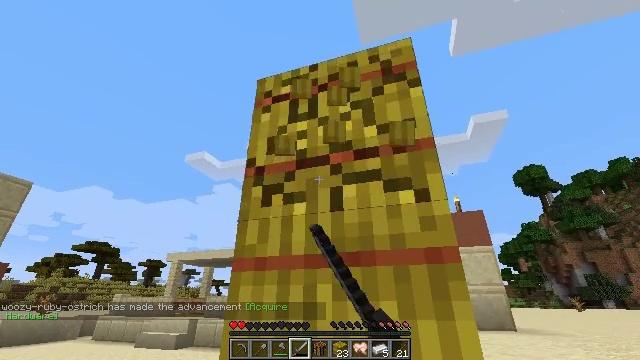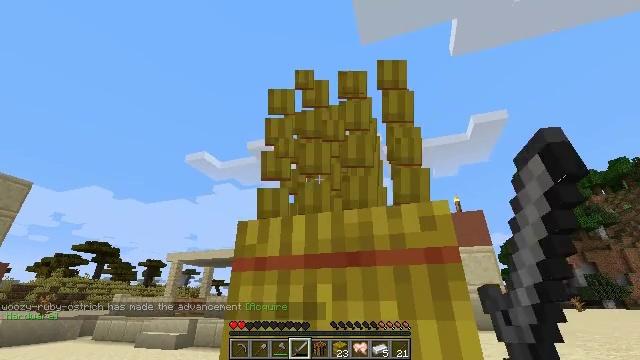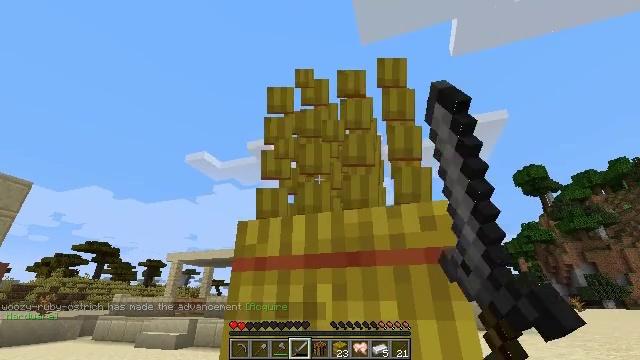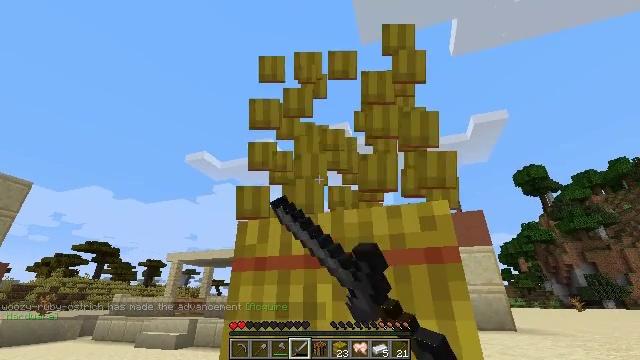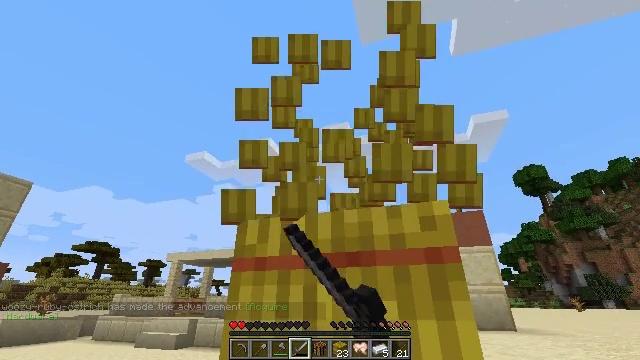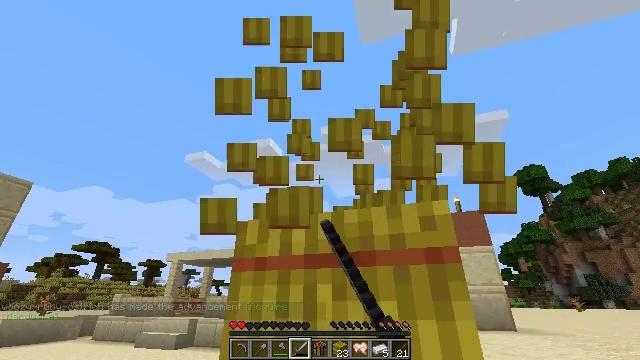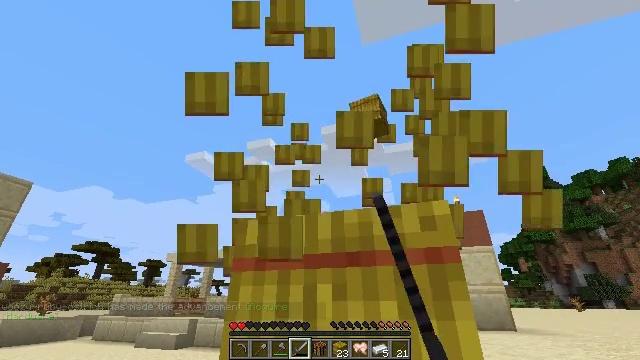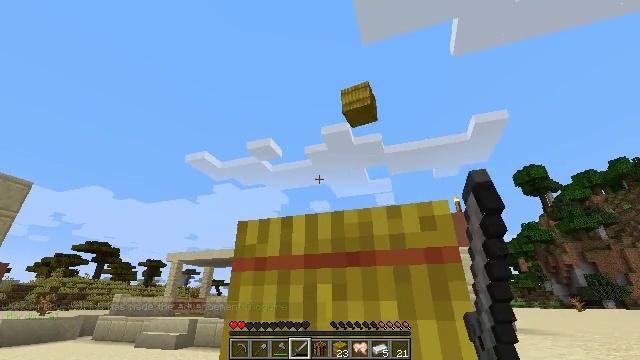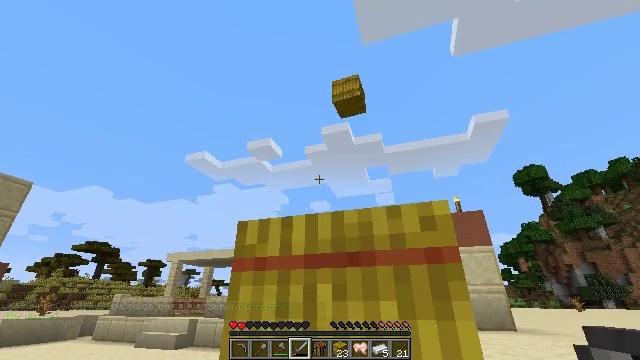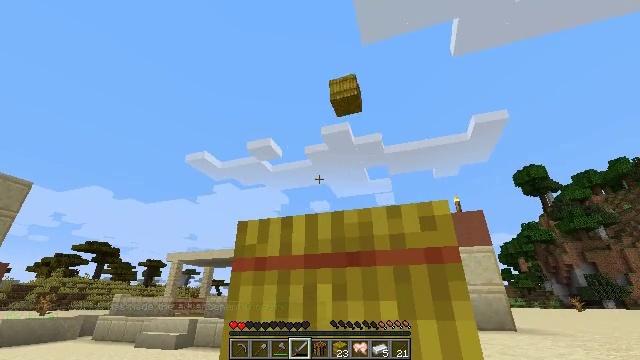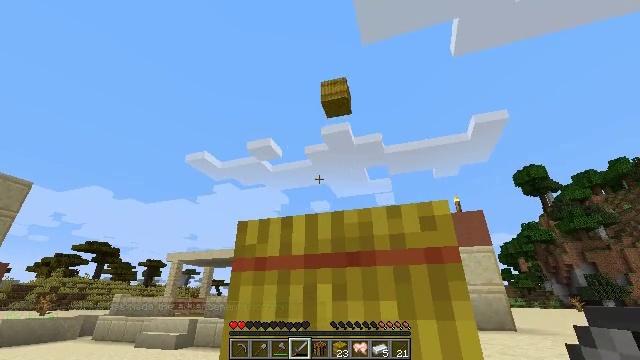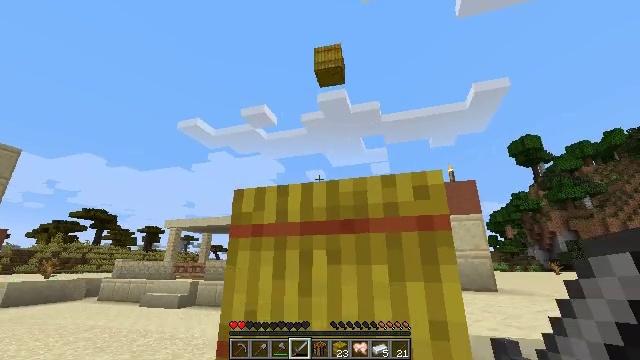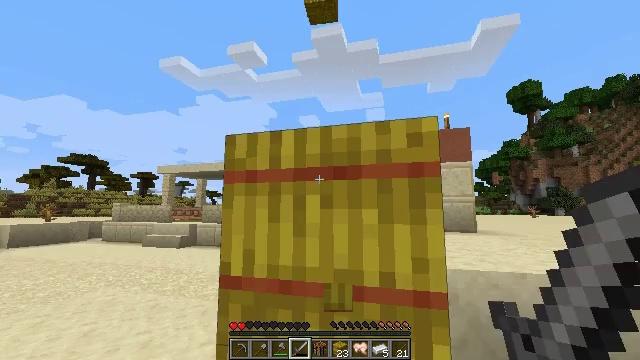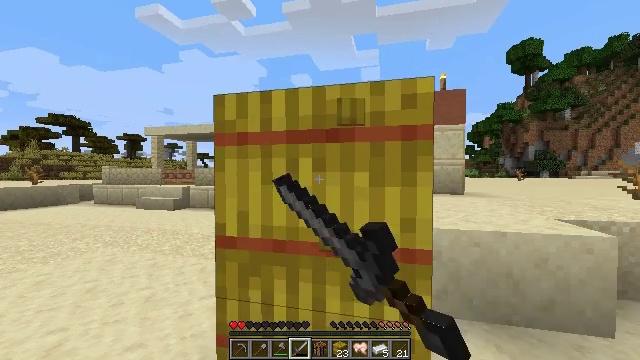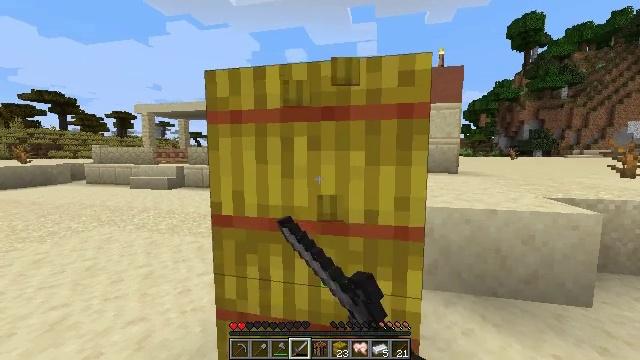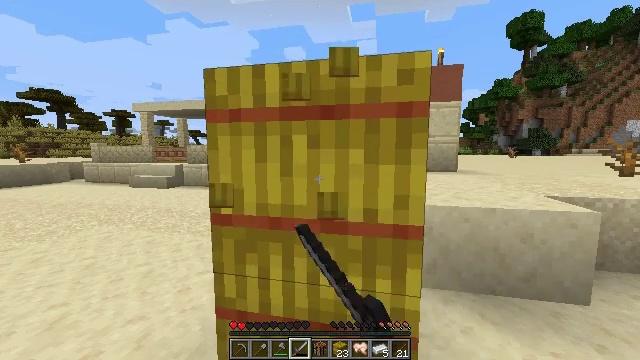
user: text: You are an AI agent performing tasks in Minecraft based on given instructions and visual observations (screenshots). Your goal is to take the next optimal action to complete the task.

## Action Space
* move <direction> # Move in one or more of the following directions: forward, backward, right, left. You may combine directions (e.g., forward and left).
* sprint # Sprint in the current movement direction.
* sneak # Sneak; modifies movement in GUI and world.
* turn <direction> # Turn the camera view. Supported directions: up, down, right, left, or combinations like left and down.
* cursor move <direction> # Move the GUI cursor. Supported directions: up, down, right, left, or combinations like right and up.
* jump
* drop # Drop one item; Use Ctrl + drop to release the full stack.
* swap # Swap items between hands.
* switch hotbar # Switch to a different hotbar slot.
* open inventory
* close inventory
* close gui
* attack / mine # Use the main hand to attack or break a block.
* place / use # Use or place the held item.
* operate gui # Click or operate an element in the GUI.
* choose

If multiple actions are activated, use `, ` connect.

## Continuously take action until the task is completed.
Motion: motion action
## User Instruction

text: Break the hay block to collect it.
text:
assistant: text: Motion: attack / mine
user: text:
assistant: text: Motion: attack / mine
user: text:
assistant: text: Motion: attack / mine
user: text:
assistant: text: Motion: attack / mine
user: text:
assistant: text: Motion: attack / mine
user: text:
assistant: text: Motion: attack / mine
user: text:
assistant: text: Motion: attack / mine
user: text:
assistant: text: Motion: attack / mine
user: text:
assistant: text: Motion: attack / mine
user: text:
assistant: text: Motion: attack / mine
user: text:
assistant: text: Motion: turn right and down, attack / mine
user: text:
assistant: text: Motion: turn right and down, attack / mine
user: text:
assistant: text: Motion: turn right and down, attack / mine
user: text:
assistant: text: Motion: turn right and down, attack / mine
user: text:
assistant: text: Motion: attack / mine
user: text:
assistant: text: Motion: attack / mine
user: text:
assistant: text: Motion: attack / mine
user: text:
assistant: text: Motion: attack / mine
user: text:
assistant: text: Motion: attack / mine
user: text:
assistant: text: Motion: attack / mine
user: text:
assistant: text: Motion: attack / mine
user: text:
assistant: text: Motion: attack / mine
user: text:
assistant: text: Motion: attack / mine
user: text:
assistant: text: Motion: attack / mine
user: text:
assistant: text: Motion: attack / mine
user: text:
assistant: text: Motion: attack / mine
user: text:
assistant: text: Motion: attack / mine
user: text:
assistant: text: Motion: attack / mine
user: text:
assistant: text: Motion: attack / mine
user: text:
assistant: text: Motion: attack / mine